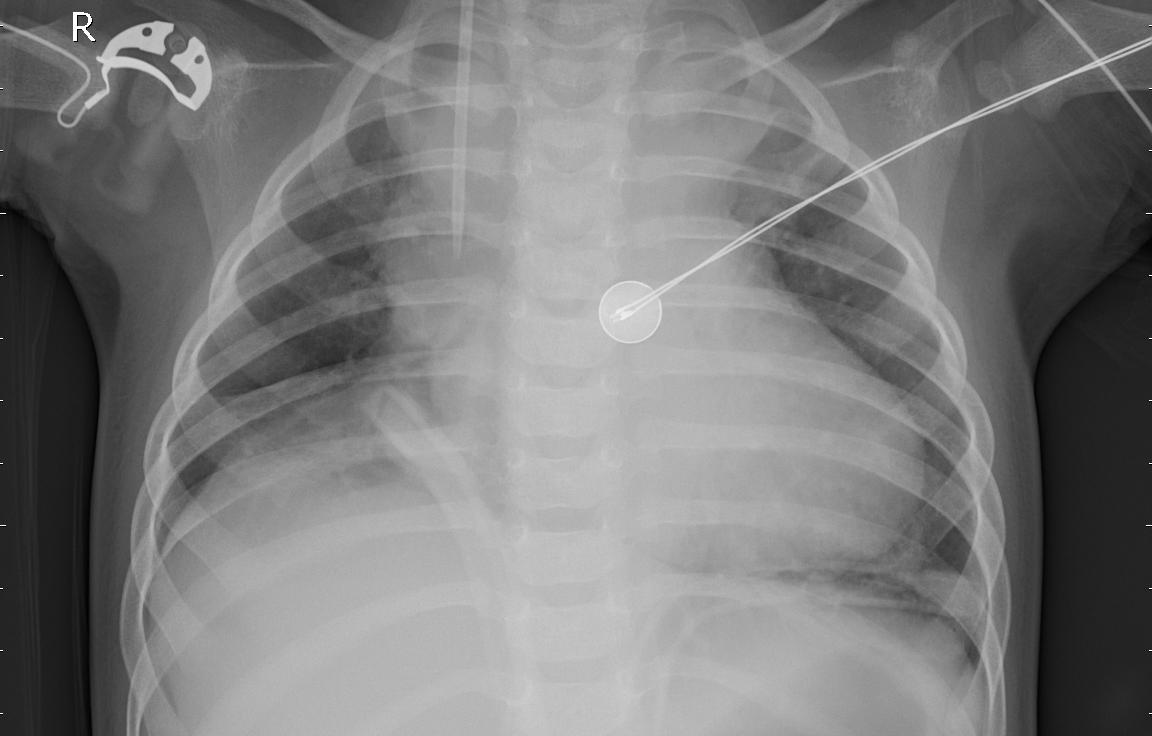
Diagnosis: PNEUMONIA